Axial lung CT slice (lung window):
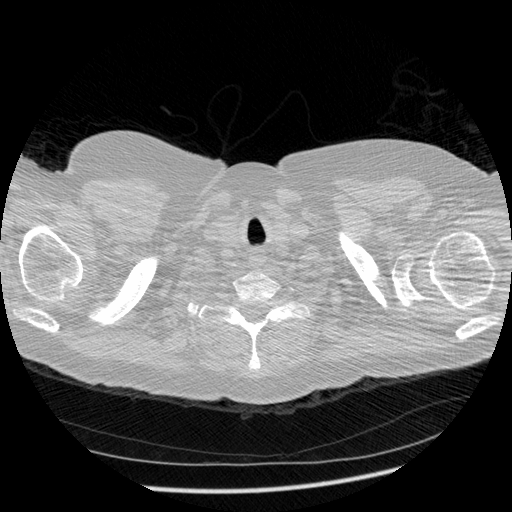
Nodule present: no